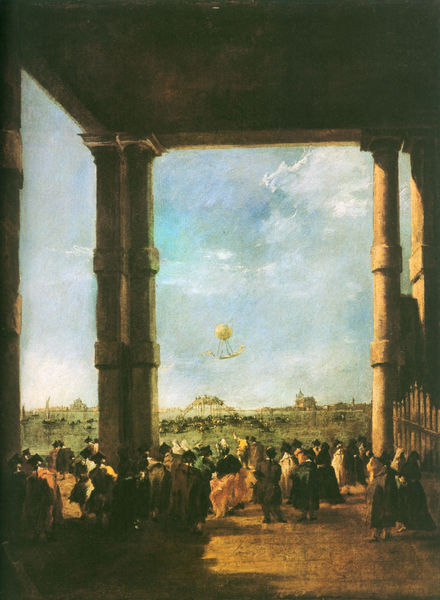
Titel: Der Ballonaufstieg
Künstler: Francesco Guardi
Institution: Berlin, Staatliche Museen Preußischer Kulturbesitz/ Gemäldegalerie
Schlagwörter: blau, dunkel, gemälde, himmel, mann, umhang, wasser, weiß, wolken, fluss, landschaft, menschen, stadt, frankreich, hell, männer, pfeiler, rücken, säule, säulen, dach, haus, wolke, ansammlung, hochformat, leute, malerei, masse, versammlung, architektur, gewässer, kirche, sonne, boden, publikum, renaissance, fliegen, segel, sommer, venedig, beobachten, platz, luft, palast, bürger, volk, dreispitz, menschenmenge, staunen, orgel, blauer himmel, ereignis, vordach, wissenschaft, versuch, beobachtung, erstaunen, ballon, flugobjekt, luftballon, luftschiff, mongolfiere, flugversuch, woplken